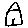
Label: house